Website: walmart
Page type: payment
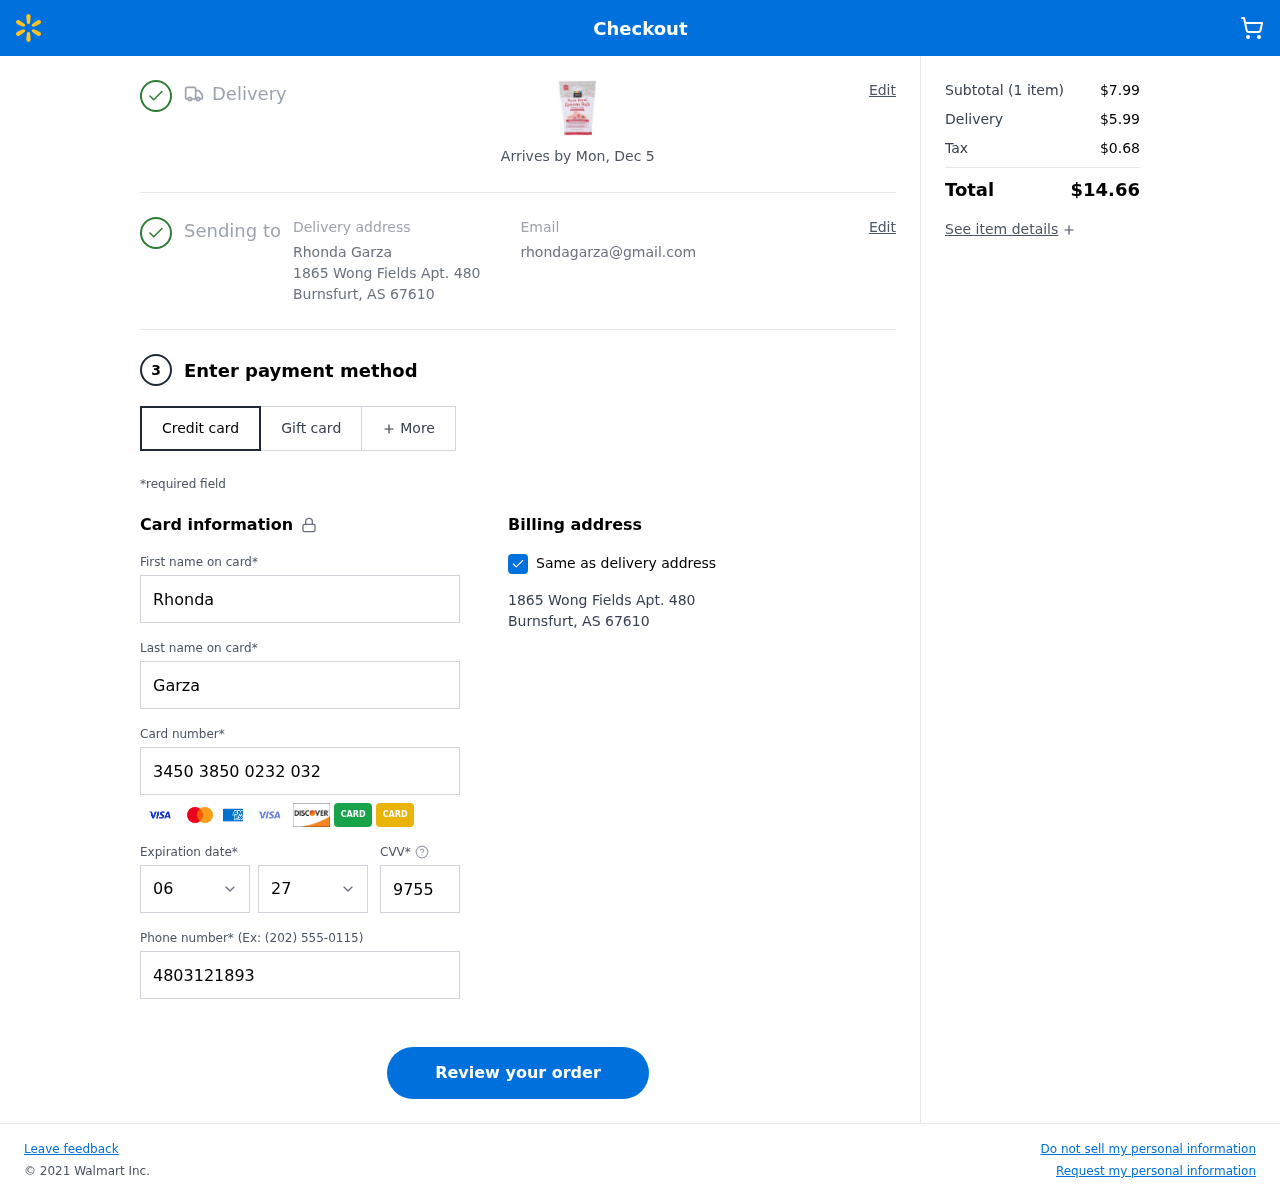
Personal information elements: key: PII_CARD_CVV
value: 9755
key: PII_CARD_EXPIRY_MONTH
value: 06
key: PII_CARD_EXPIRY_YEAR
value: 27
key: PII_CARD_NUMBER
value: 3450 3850 0232 032
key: PII_CITY
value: Burnsfurt
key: PII_EMAIL
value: rhondagarza@gmail.com
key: PII_FIRSTNAME
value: Rhonda
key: PII_FULLNAME
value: Rhonda Garza
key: PII_LASTNAME
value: Garza
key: PII_PHONE
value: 4803121893
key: PII_POSTCODE
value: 67610
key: PII_STATE_ABBR
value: AS
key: PII_STREET
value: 1865 Wong Fields Apt. 480
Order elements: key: ORDER_DELIVERY_DATE
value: Arrives by Mon, Dec 5
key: ORDER_NUM_ITEMS
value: (1 item)
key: ORDER_SUBTOTAL
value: $7.99
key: ORDER_SHIPPING_COST
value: $5.99
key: ORDER_TAX
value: $0.68
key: ORDER_TOTAL
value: $14.66